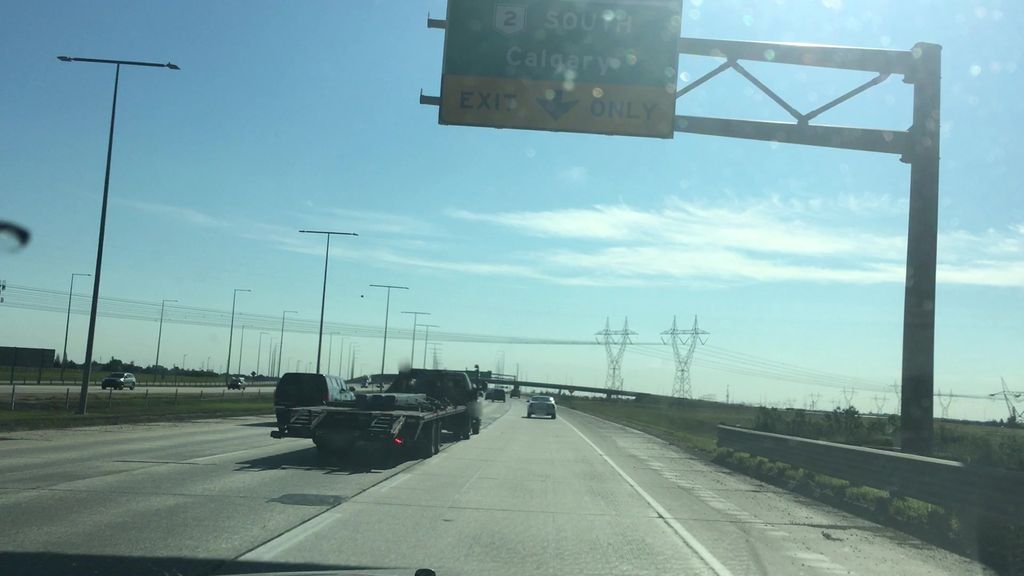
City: edmonton